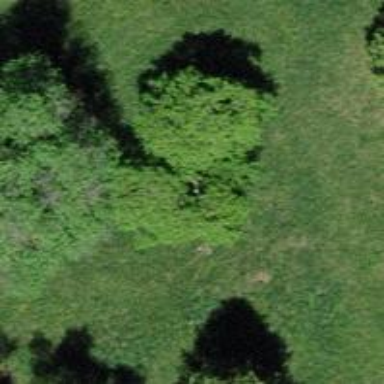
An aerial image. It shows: Broadleaved tree with lush leaves.